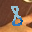
Label: 8